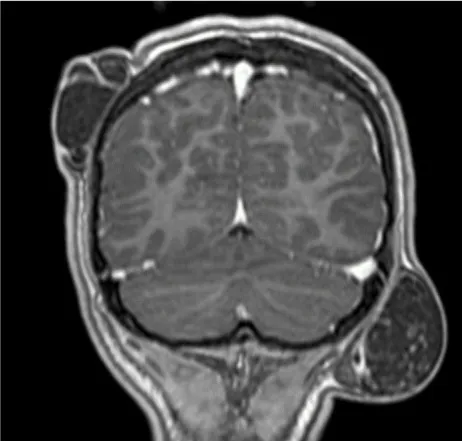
(A) Postcontrast coronal T1W MP RAGE MRI reveals right parietal and left occipital dermoid cysts.
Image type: radiology (mri)